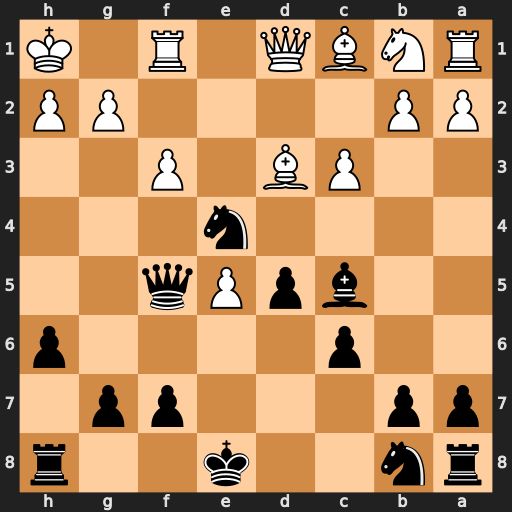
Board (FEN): rn2k2r/pp3pp1/2p4p/2bpPq2/4n3/2PB1P2/PP4PP/RNBQ1R1K
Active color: b
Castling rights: kq
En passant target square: -
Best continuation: Ng3+ hxg3 Qh5#